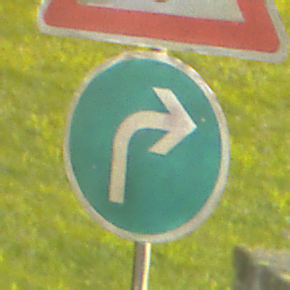
Verkehrszeichen: VorgeschriebeneFahrtrichtungRechts
Zusatzzeichen oben: Lichtzeichenanlage
Umgebung: Outdoor, Urban
Tageszeit: Night
Wetter: PartlyCloudy
Licht: Artificial
Jahreszeit: NotSpecified
Kontrast: HighContrast